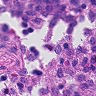
Metastatic tissue present: no